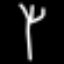
Label: fork